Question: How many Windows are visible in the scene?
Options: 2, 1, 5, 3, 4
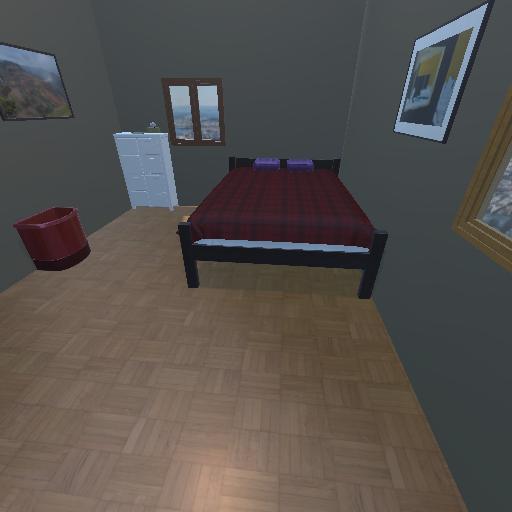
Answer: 2